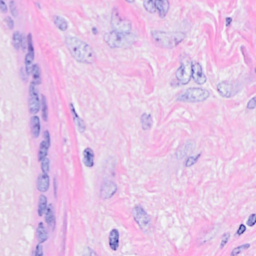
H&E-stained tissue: Breast